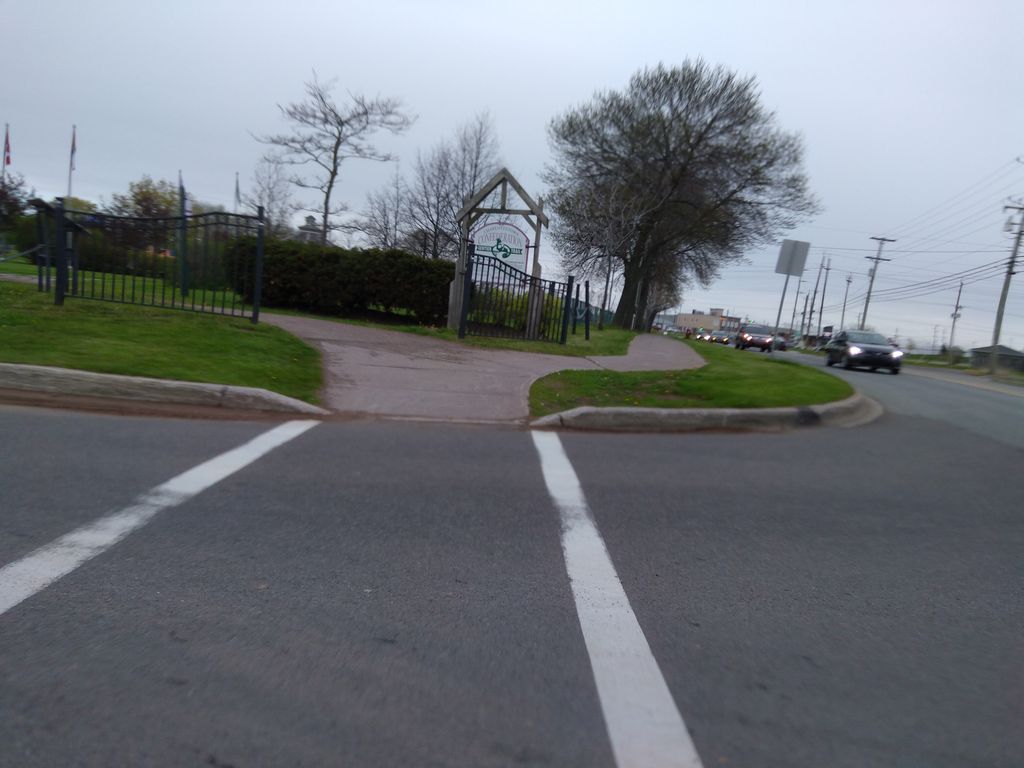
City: charlottetown